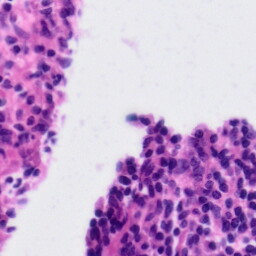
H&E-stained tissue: Tonsil